Question: i have following problem with my ExtJS 5.1.0 Store.
When i want to create a new empty model with 'var m = new (store.model)();' and set Values with 'record.set(values);' ( Which come from a 'Ext.form.Panel') the record has next to the normal 'Id', a second 'id'. The Second one looks like that: '"AM.namespace.model.ServiceContract-2"'.
Is it able to prevent a auto generated id?
To Create I use:
'''
onAddServiceContract: function (item) {
this.__form = item.up('form');
var values = this.__form.getValues();
var store = this.getStore('ServiceContract');
var record = new (store.model)();
record.set('Id', 0000);
record.set(values);
record.phantom = true;
var rec = store.add(record);
}
'''
The Store is defined as:
'''
Ext.define('AM.####.store.ServiceContract',{
extend: 'AM.####.data.Store',
requires: ['Ext.data.proxy.Direct'],
model: 'AM.####.model.ServiceContract',
remoteGroup: true,
autoLoad: true,
//buffered: true,
pageSize: 1000,
leadingBufferZone: 500,
trailingBufferZone: 500,
autoSync: true,
constructor: function (config) {
config = Ext.apply({}, config);
if (!config.proxy) {
var proxy = {
type: 'direct',
reader: {
idProperty: 'Id',
rootProperty: 'data',
type: 'json'
},
writer: {
allowSingle: true,
writeAllFields: false // Note: Changed in ExtJS 5 to be default false
},
api: {
read: AM.####.ServiceContract.List,
create: AM.####.ServiceContract.Create,
update: AM.####.ServiceContract.BulkUpdate,
destroy: AM.####.ServiceContract.BulkDelete
}
};
config.proxy = proxy;
}
this.callParent([config]);
this.proxy.on('exception', this.onProxyException, this);
}
'''
});

Thanks for your help!
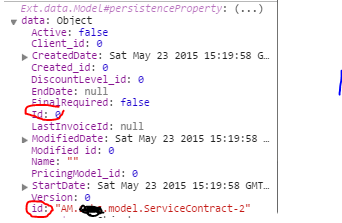
Answer: You can mod the 'idProperty' of the 'model' to some other name.
For instance:
'''
Ext.define('App.model.rssSoaFeed_m', {
extend: 'Ext.data.Model',
idProperty:'extIdProperty',//renaming the extjs id property
fields: [
{ name: 'title', type: 'auto' },
{ name: 'id', type: 'auto' }, //my custom id property
],
proxy:
{
type: 'ajax',
url: '/someurl.service',
extraParams: {
},
reader: {
type: 'json',
root: 'query.results.item'
}
}
});
'''
And here is more info in <URL>
Also, please note from the docs
> the idProperty may be configured as null which will mean that no identifying field will be generated.